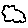
Label: cloud